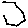
Label: hexagon